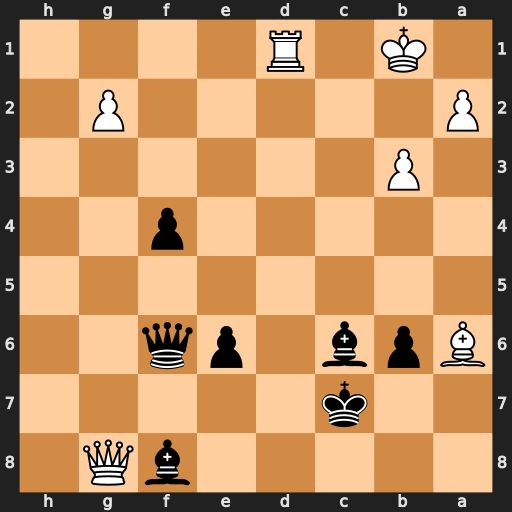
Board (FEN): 5bQ1/2k5/Bpb1pq2/8/5p2/1P6/P5P1/1K1R4
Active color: b
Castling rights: -
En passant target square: -
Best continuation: Be4+ Bd3 Ba3 Qf7+ Qxf7